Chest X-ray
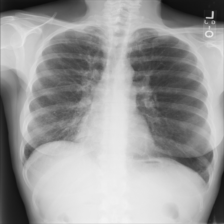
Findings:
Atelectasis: negative
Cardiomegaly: negative
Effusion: negative
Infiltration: negative
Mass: negative
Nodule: negative
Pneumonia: negative
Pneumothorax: negative
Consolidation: negative
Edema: negative
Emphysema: negative
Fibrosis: negative
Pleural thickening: negative
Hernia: negative